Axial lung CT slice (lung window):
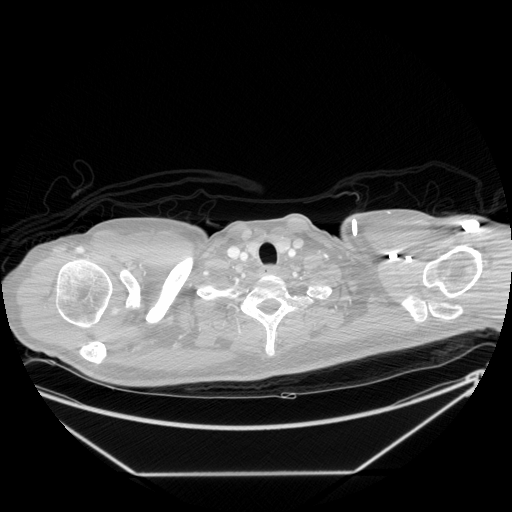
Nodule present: no